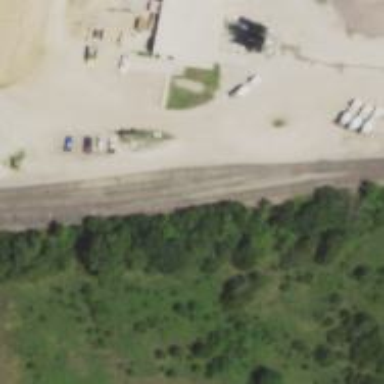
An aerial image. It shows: Railway siding for service.